Question: When I press my switch so that it shows the "on" position, how do I actually make it do something, for example, link it to a method that sets the volume of a player to 0? I'm guessing its Interface 'FieldChangeListener'?
All my implementation occurs in the 'MainScreen' class.
'''
Bitmap switch_left = Bitmap.getBitmapResource("switch_left.png");
Bitmap switch_right = Bitmap.getBitmapResource("switch_right.png");
Bitmap switch_left_focus = Bitmap.getBitmapResource("switch_left_focus.png");
Bitmap switch_right_focus = Bitmap.getBitmapResource("switch_right_focus.png");
LabeledSwitch silentSwitch = new LabeledSwitch(switch_left, switch_right, switch_left_focus, switch_right_focus, "on", "off", true );
JustifiedHorizontalFieldManager silent = new JustifiedHorizontalFieldManager( new LabelField( "Silent Mode" ), silentSwitch, false, USE_ALL_WIDTH );
silent.setPadding(5,5,5,5);
add(silent);
'''
I imported a game demo called OpenGlSpriteDemo, and looked at how they implemetned the start button with field change listener, so I tried to do that for the Labeledswitch. Am I heading in the right direction?
'''
LabeledSwitch silentSwitch = new LabeledSwitch(switch_left, switch_right, switch_left_focus, switch_right_focus, "on", "off", false );
silentSwitch.setChangeListener(this);
public void fieldChanged(Field arg0, int arg1)
{
//If user sets the switch to on, reduce the volume to 0,
// else if user sets the switch to false, change it back
// to the default volume
}
'''

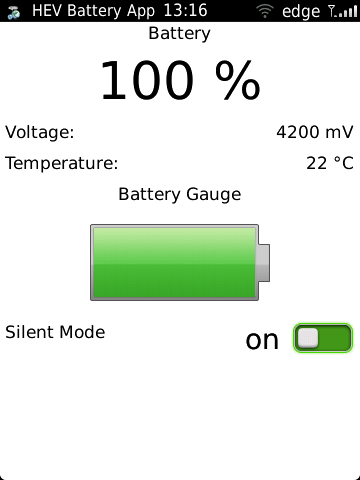
Answer: Figured it out using a boolean flag to tell if its silent already or not, and used a get and set methods of the volume variable and pass it to:
'''
volume.setLevel(getVolume());
'''
and
'''
boolean isSilent = false;
public void fieldChanged(Field field, int context)
{
if(!isSilent && field == silentSwitch)
{
setVolume(0);
isSilent = true;
}
else if(field == silentSwitch && isSilent)
{
setVolume(20);
isSilent = false;
}
}
'''